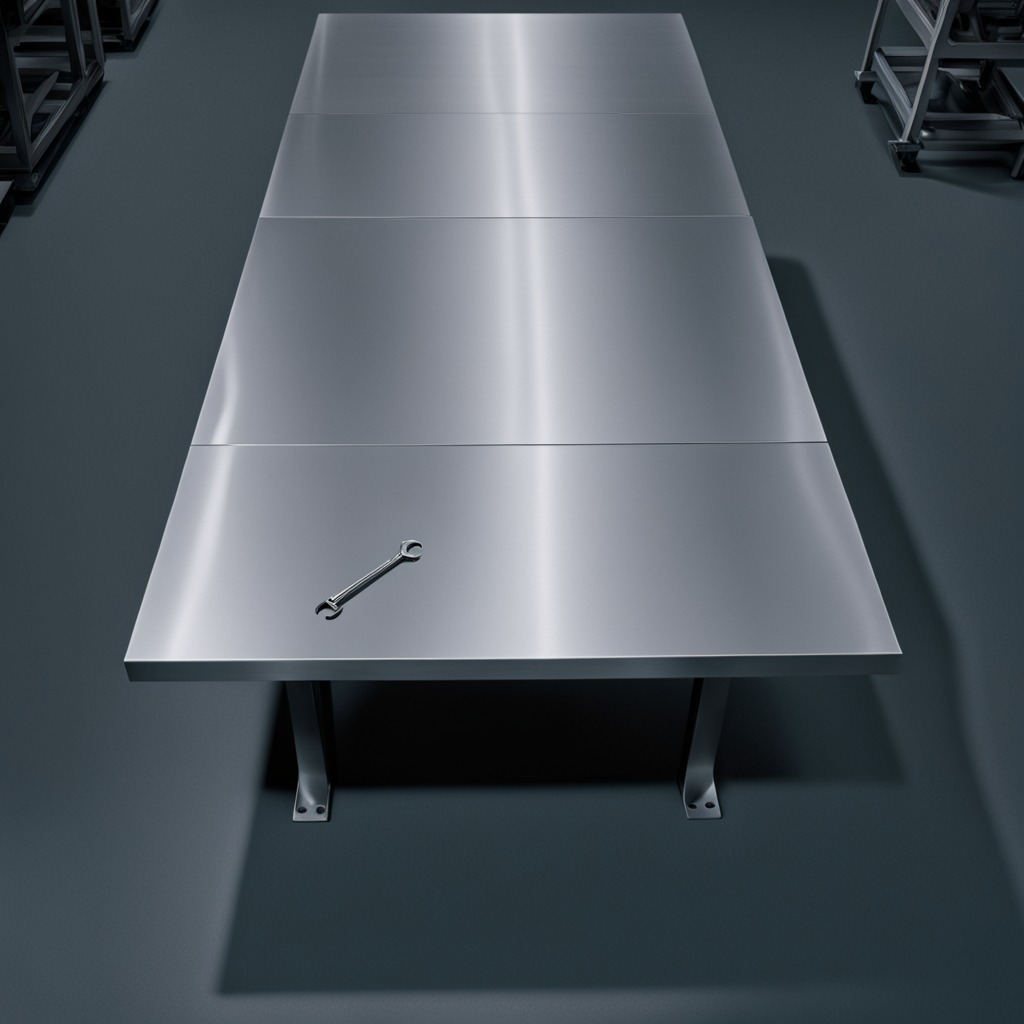
An wrench is lying on the clean empty table in the evening.